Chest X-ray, PA view. Patient: 63 years old, sex F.
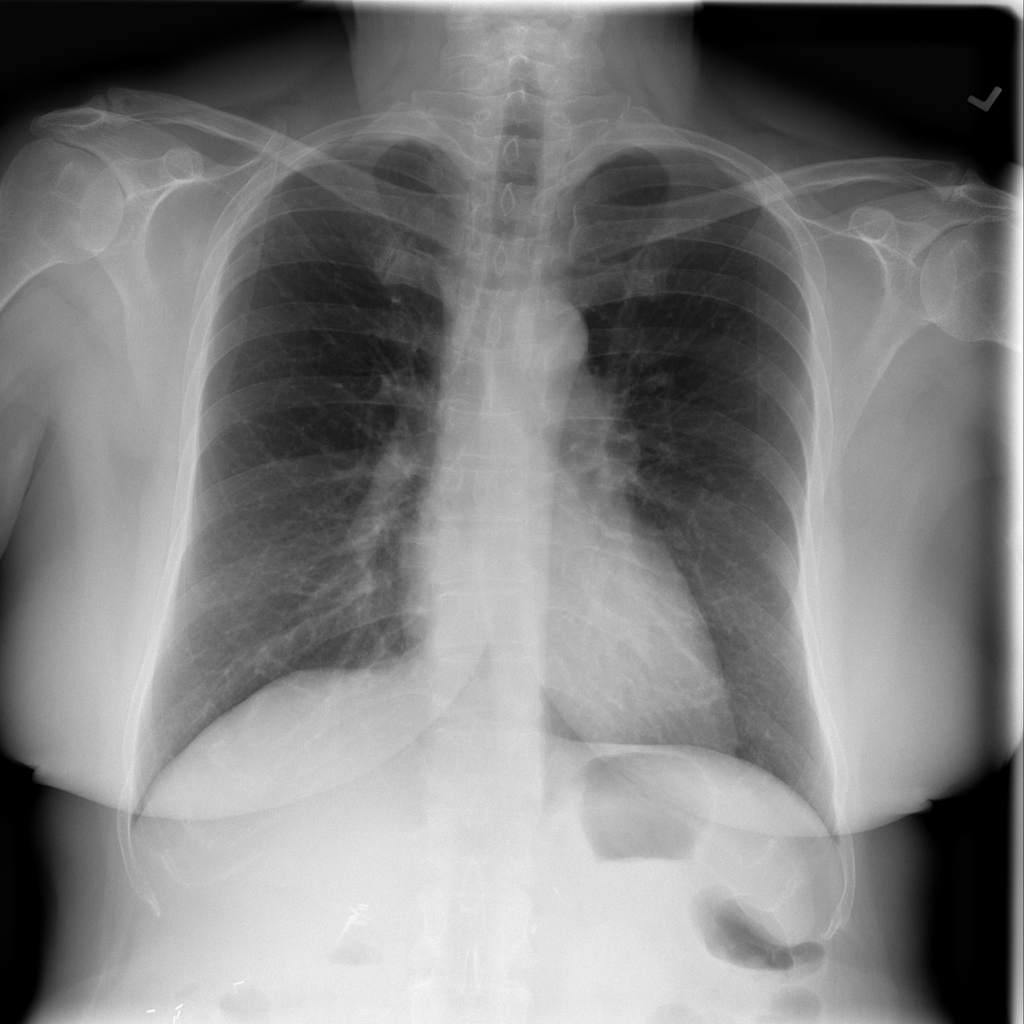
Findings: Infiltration